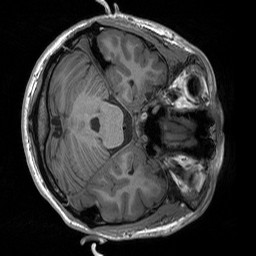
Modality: T1w
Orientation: axial
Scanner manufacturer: siemens
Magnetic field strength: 3 T
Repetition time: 1.76 s
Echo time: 0.0022 s